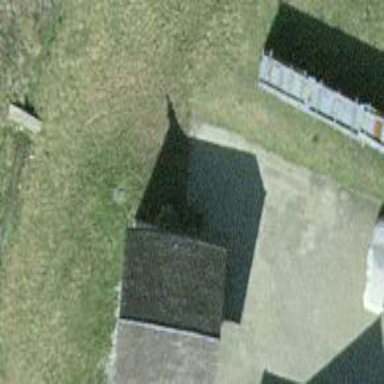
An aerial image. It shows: Garage with gabled roof.